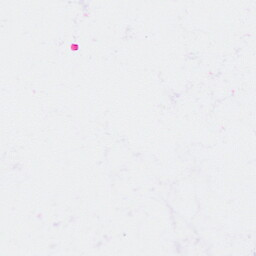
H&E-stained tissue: Breast